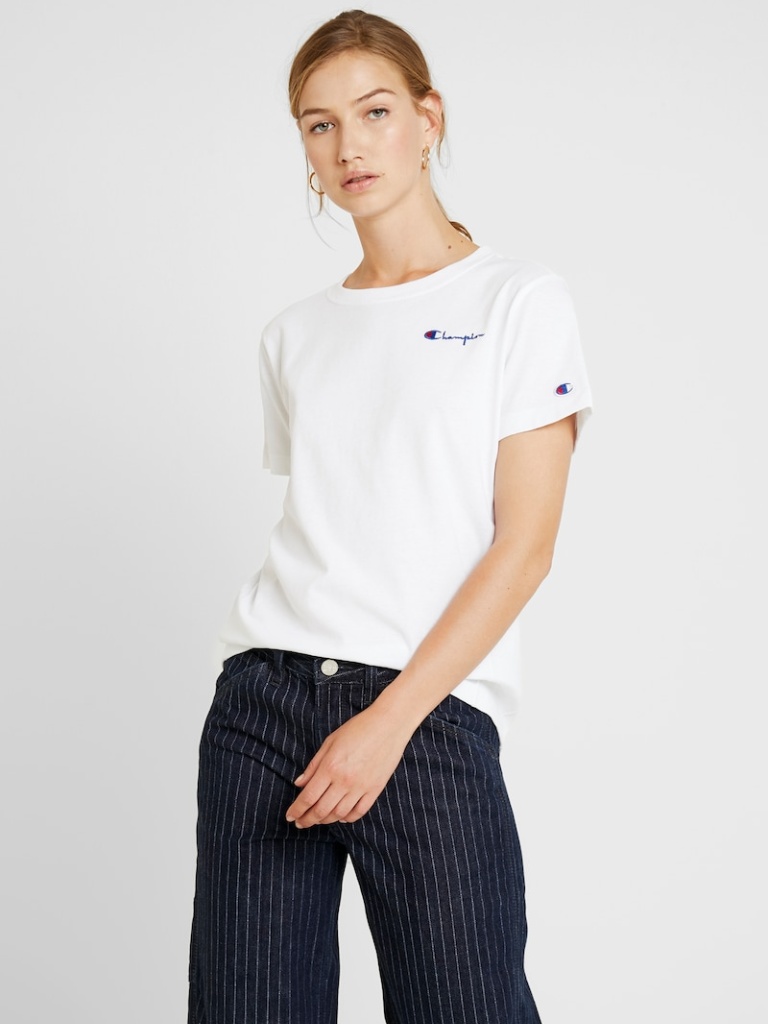
cotton relaxed short sleeve hip length Untucked crew t-shirt